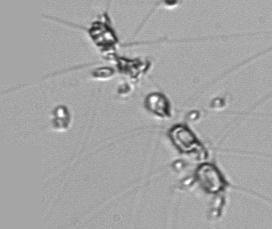
Label: Chaetoceros_didymus_TAG_external_flagellate